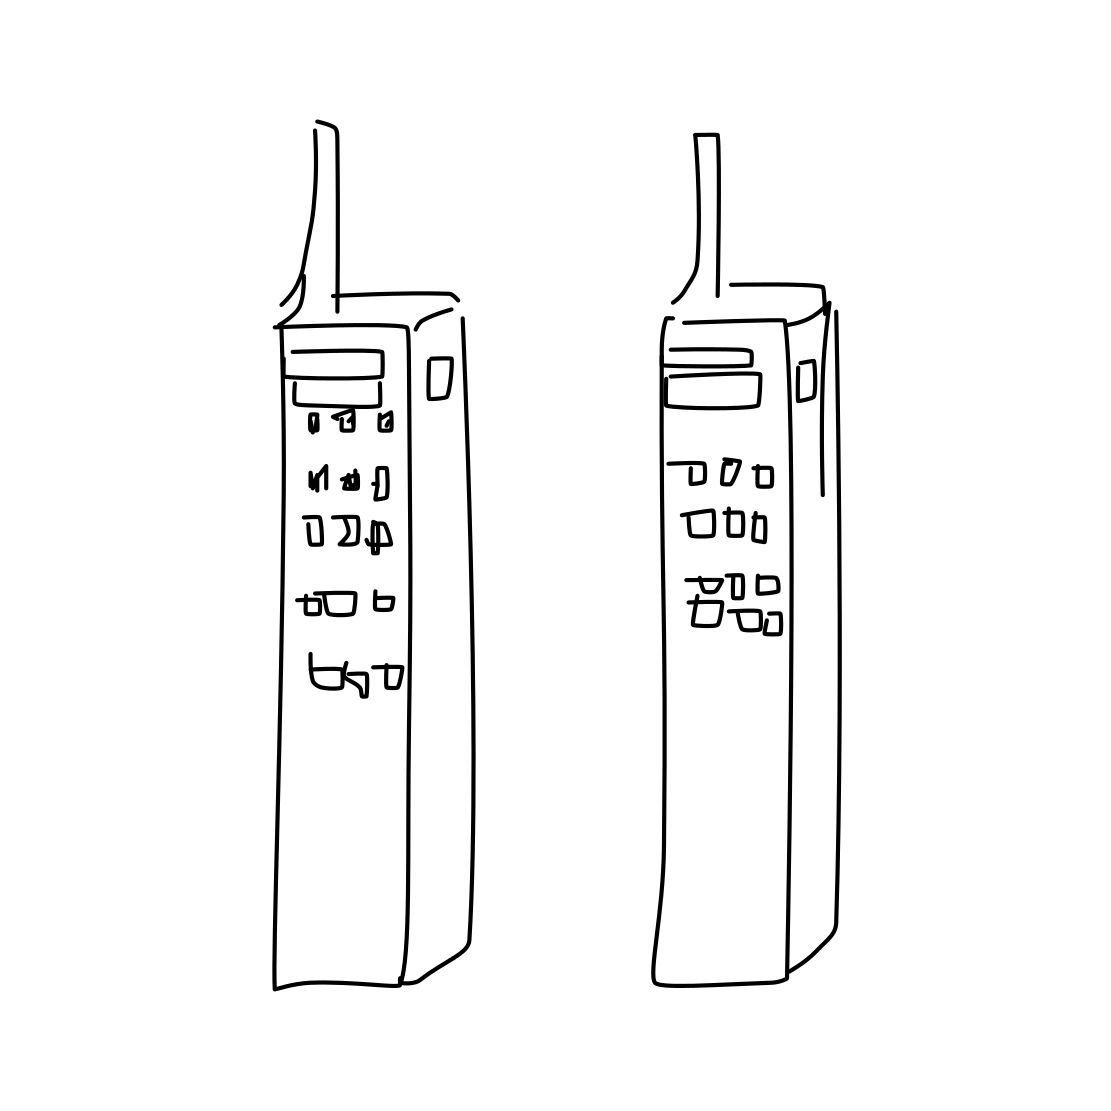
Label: walkie talkie